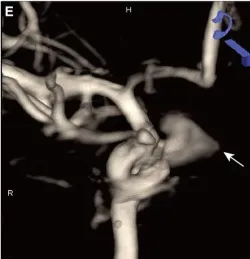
The preoperative evaluation and surgical process in Case 1. (E) 3D reconstruction of DSA demonstrates the irregular pseudoaneurysm with the feature of re-rupture (arrow).
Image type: radiology (ct)